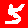
Digit: 5